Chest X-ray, AP view. Patient: 78 years old, sex F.
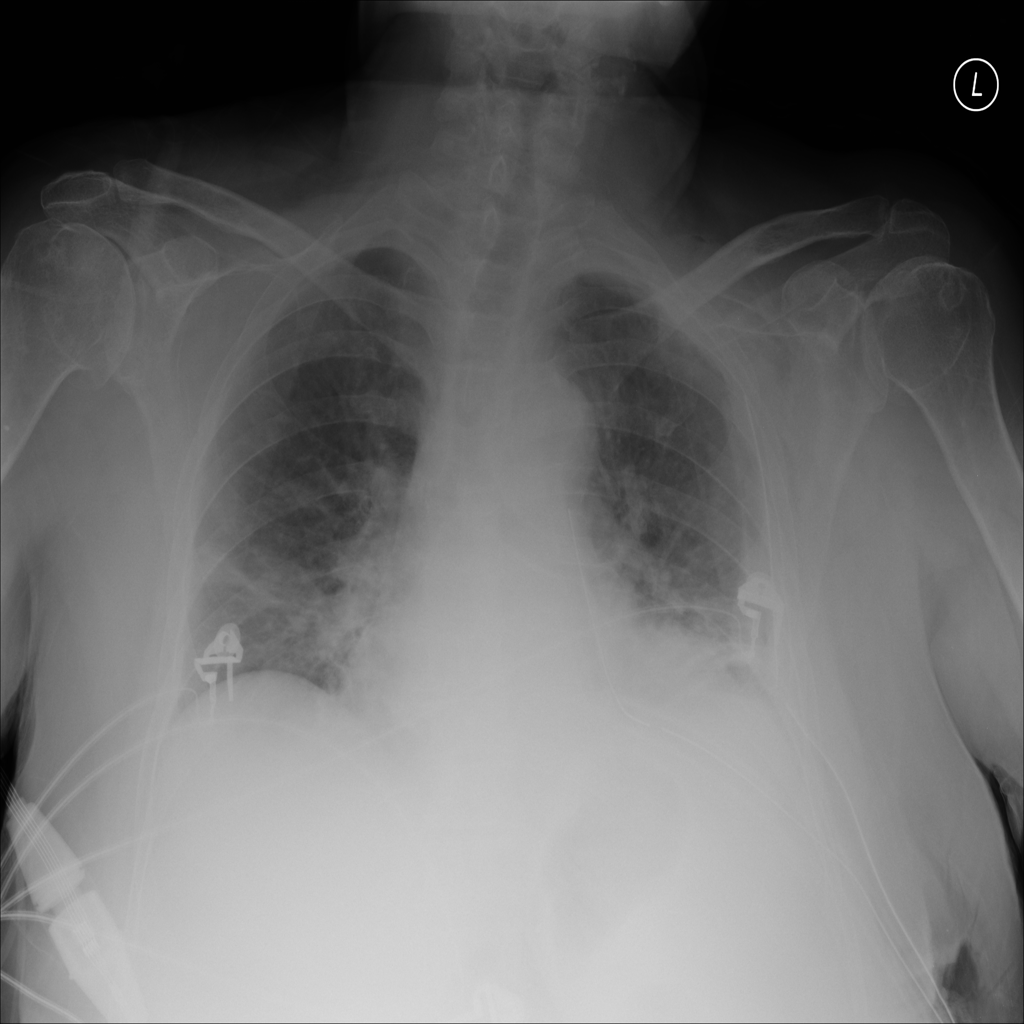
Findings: Atelectasis